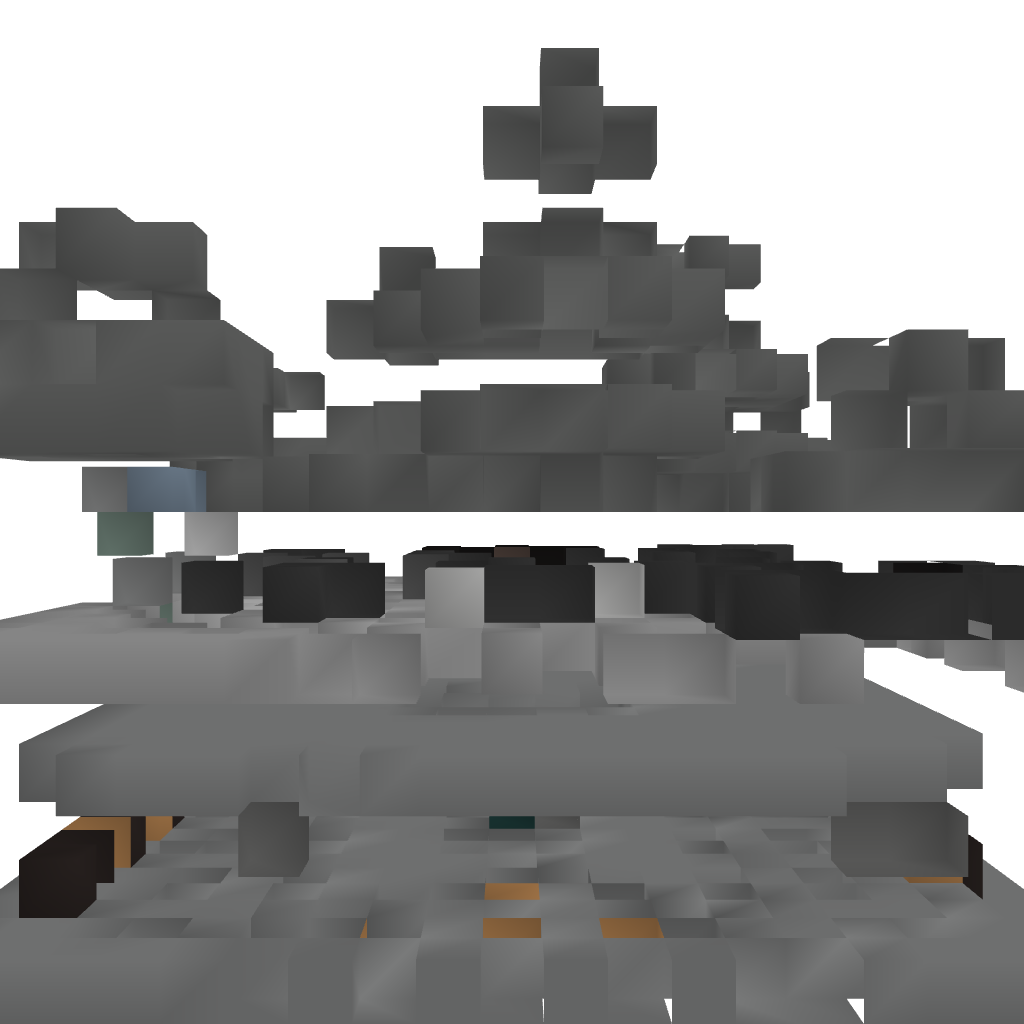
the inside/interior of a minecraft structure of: In Memory Of Steve Garden